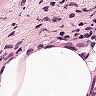
Metastatic tissue present: no